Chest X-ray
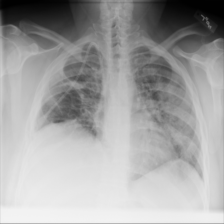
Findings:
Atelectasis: negative
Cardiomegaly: negative
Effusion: negative
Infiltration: positive
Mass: negative
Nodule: negative
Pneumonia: negative
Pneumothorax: negative
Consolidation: negative
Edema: negative
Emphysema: negative
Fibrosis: negative
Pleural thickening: negative
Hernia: negative